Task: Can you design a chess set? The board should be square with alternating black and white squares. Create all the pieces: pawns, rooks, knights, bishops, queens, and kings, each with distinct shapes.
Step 1447:
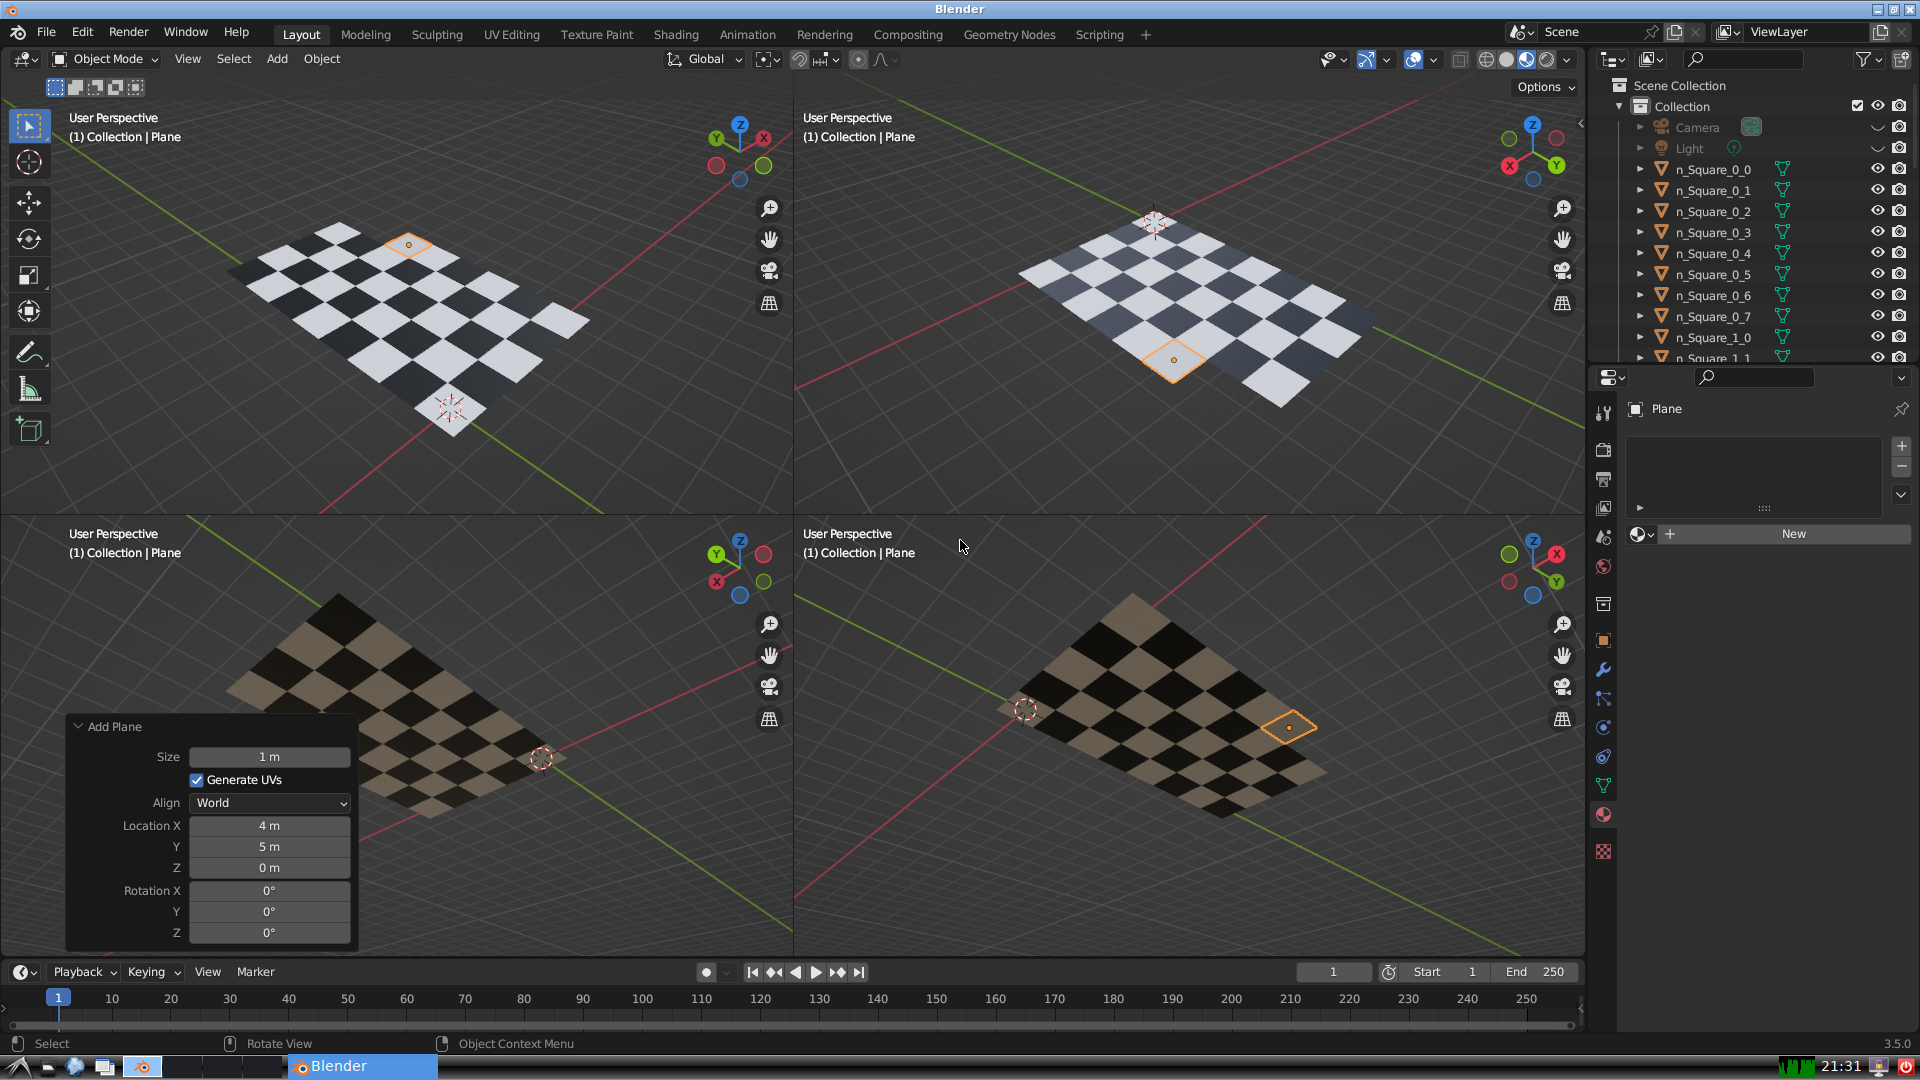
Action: {"mouse_move": [1608, 631]}